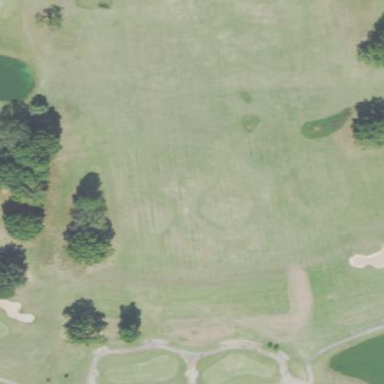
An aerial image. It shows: Grassy area used as driving range for golf.